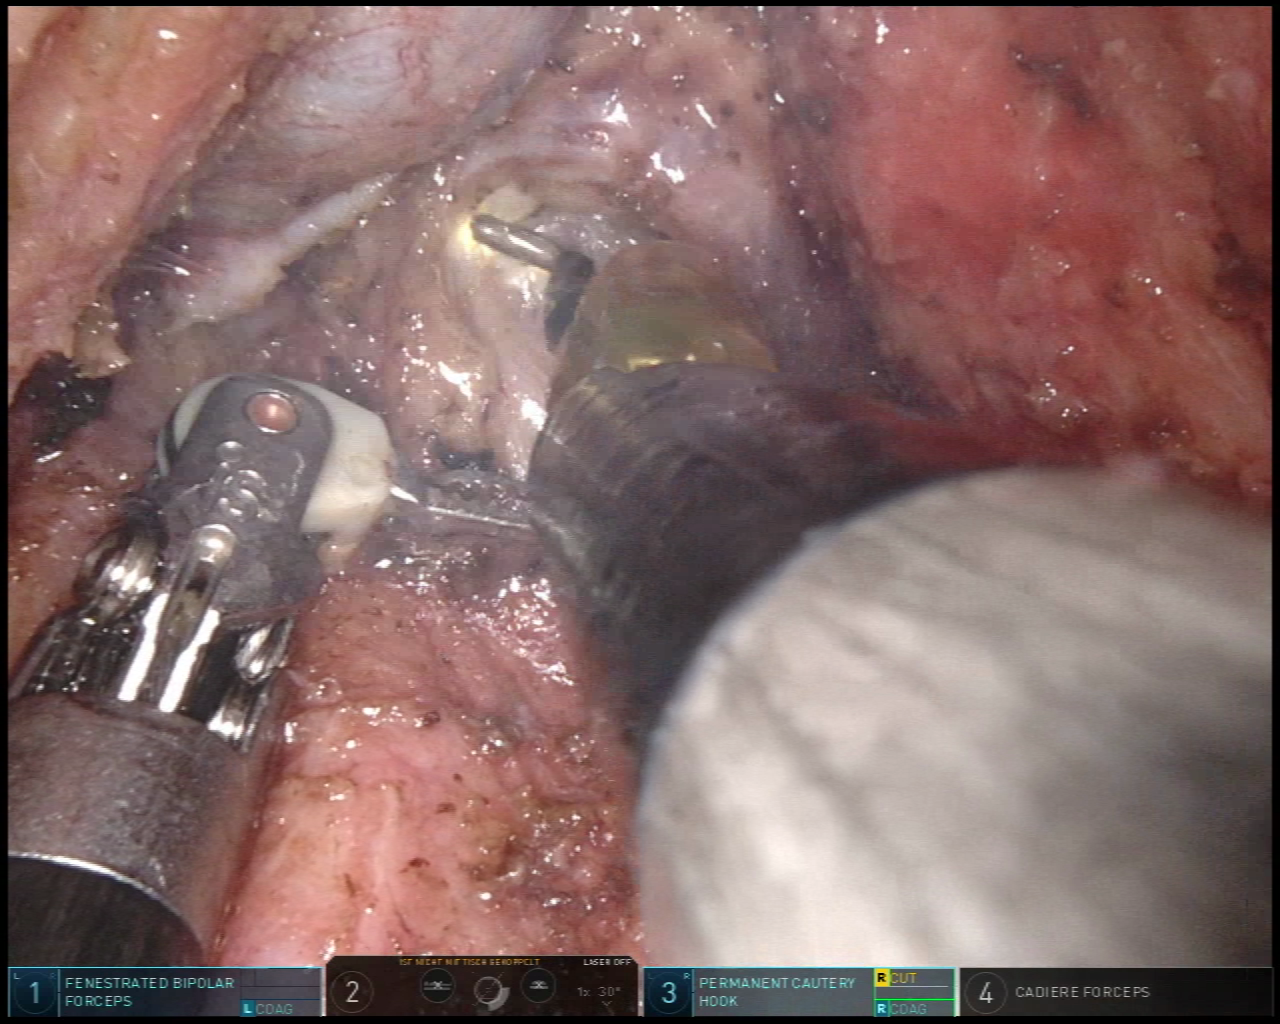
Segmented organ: vesicular_glands
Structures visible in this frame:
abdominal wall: no
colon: no
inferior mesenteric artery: no
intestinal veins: no
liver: no
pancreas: no
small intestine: no
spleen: no
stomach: no
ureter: no
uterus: no
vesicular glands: yes